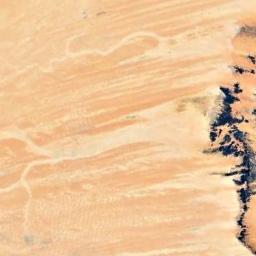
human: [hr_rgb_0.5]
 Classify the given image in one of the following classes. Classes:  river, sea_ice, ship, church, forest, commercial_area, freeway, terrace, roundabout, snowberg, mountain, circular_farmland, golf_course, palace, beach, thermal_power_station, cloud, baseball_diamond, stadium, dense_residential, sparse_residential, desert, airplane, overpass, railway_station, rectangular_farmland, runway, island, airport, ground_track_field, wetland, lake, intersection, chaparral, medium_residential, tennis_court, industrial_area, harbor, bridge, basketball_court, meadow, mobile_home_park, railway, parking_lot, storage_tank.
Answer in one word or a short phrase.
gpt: desert